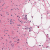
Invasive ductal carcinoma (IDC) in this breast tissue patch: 0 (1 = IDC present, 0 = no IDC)